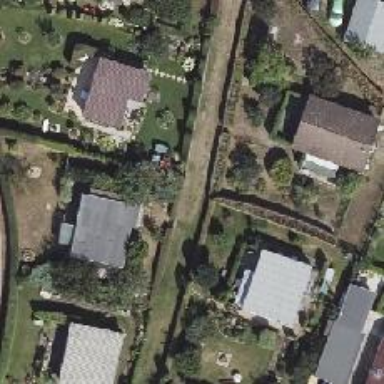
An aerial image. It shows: Driveway with grass surface. The driveway has grade5 tracktype.